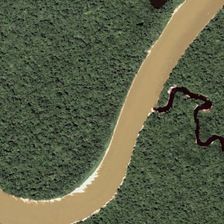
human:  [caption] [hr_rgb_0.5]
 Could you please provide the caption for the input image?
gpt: many green trees are in two sides of a yellow curved river .

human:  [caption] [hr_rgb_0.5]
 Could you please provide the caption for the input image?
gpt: many green trees are in two sides of a yellow curved river .

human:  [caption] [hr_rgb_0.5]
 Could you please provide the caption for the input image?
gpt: the river is brown and the trees are green .

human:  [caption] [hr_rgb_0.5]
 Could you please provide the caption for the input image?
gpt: this is a curved river with many trees .

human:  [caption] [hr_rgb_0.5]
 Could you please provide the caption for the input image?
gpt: this is a curved river with many trees .